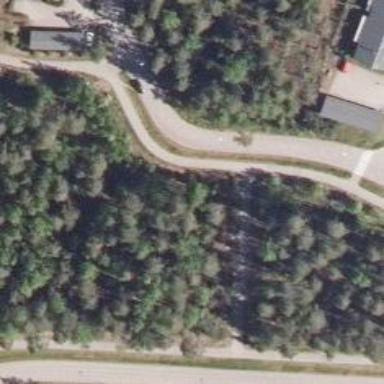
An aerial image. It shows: Cycleway.